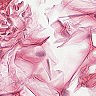
Metastatic tissue present: no